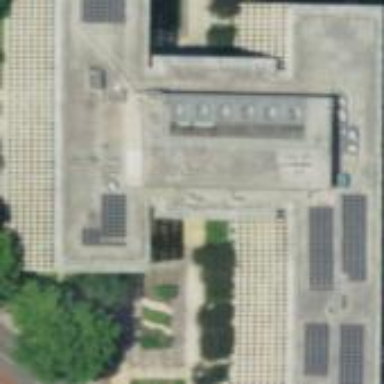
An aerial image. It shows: Government office building.